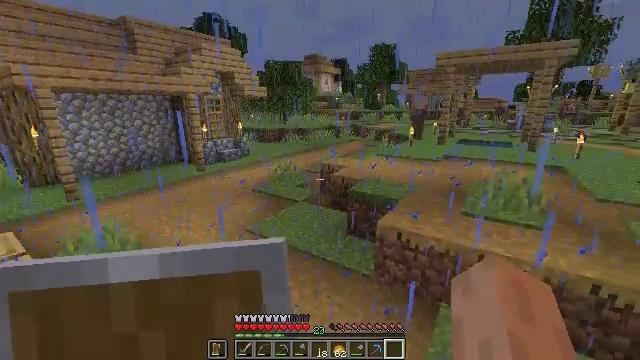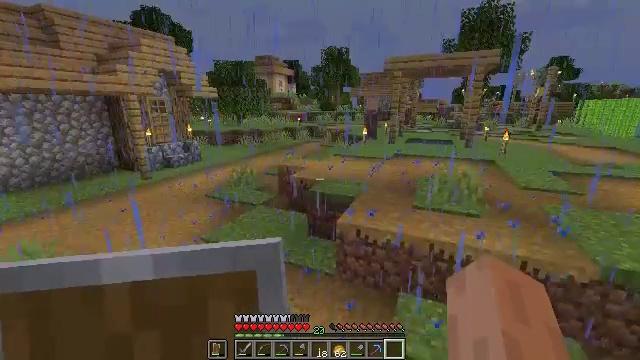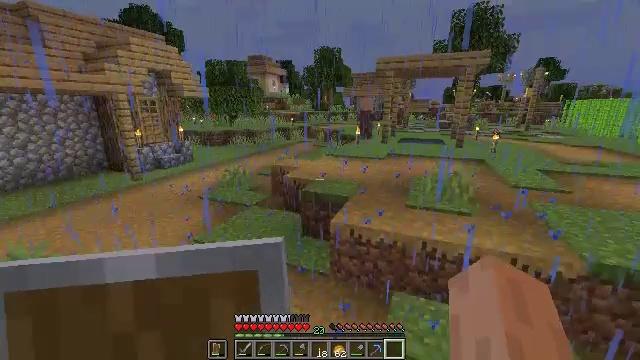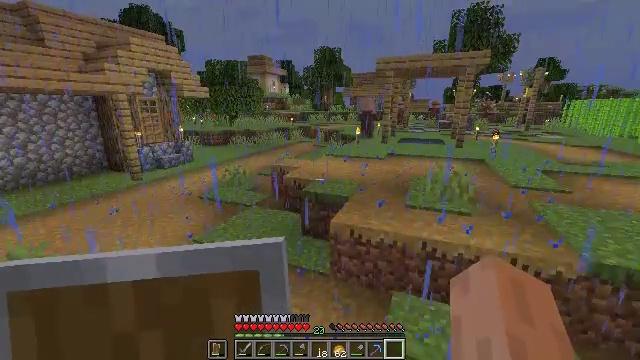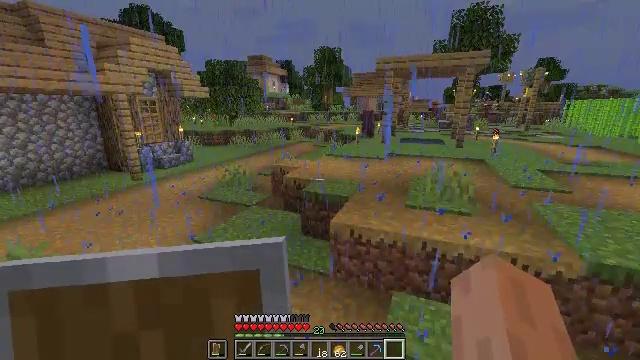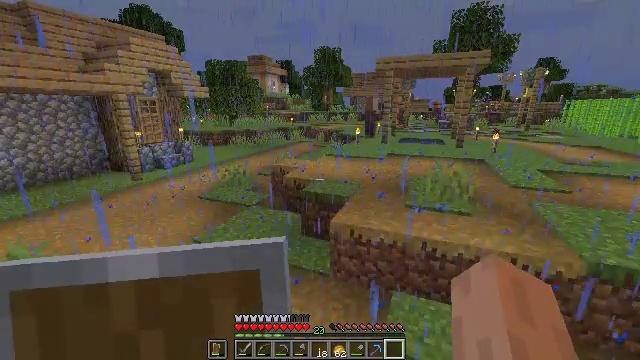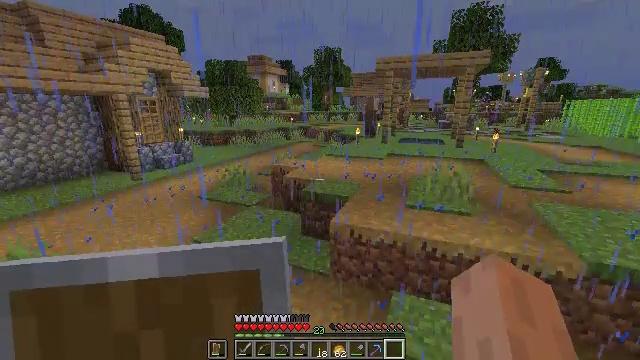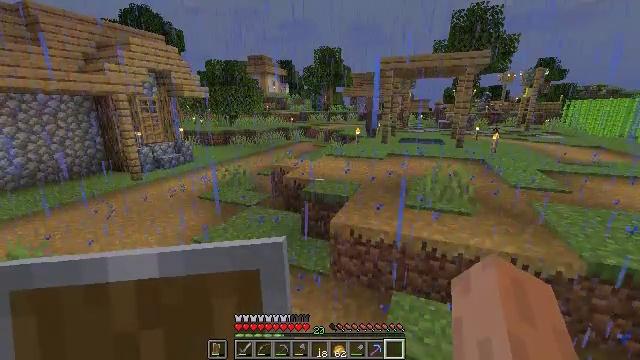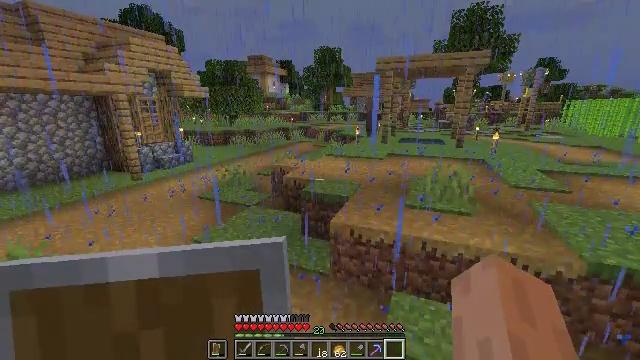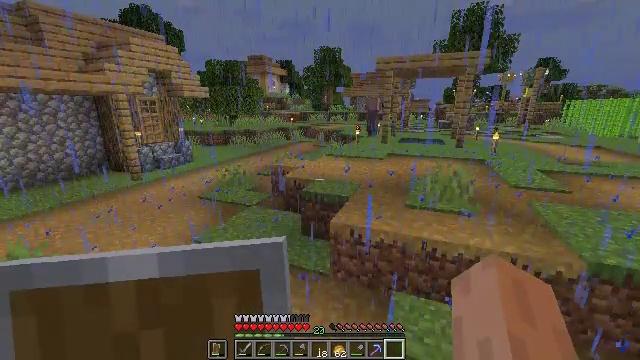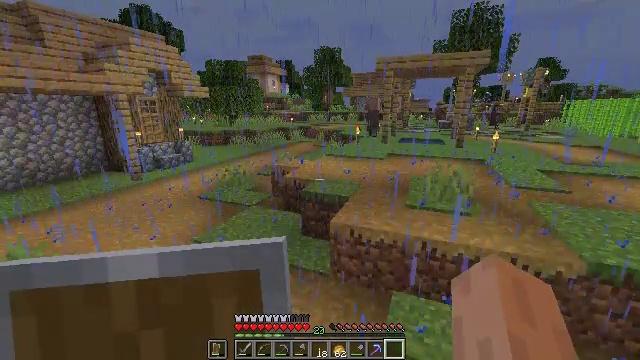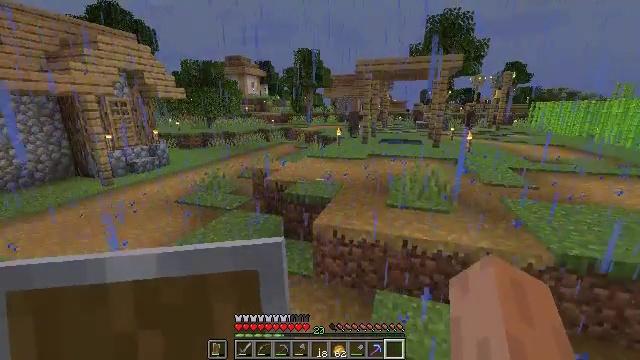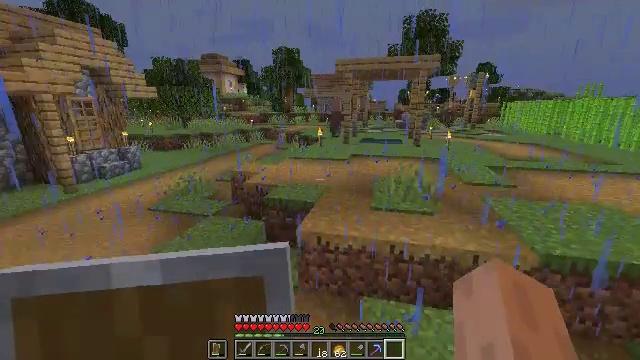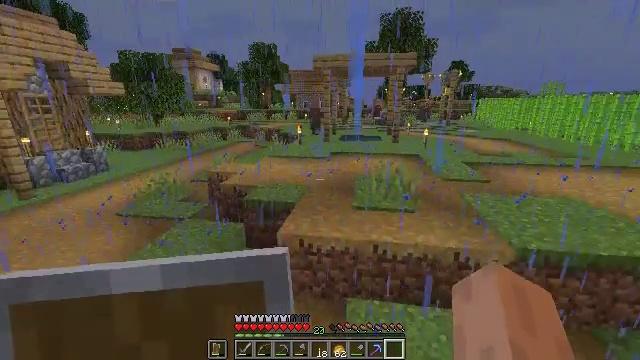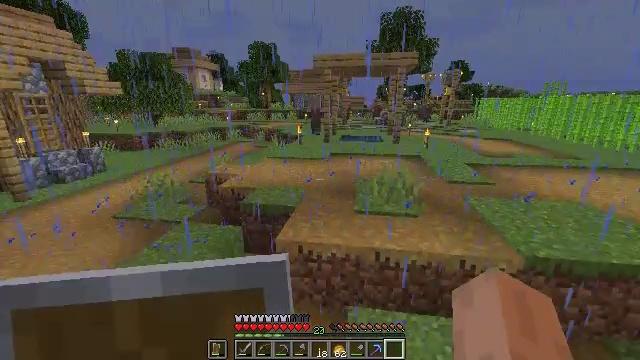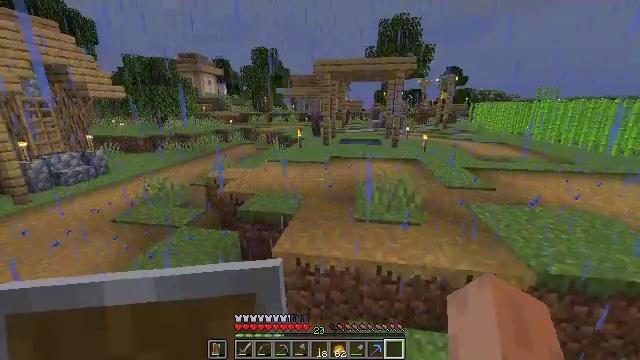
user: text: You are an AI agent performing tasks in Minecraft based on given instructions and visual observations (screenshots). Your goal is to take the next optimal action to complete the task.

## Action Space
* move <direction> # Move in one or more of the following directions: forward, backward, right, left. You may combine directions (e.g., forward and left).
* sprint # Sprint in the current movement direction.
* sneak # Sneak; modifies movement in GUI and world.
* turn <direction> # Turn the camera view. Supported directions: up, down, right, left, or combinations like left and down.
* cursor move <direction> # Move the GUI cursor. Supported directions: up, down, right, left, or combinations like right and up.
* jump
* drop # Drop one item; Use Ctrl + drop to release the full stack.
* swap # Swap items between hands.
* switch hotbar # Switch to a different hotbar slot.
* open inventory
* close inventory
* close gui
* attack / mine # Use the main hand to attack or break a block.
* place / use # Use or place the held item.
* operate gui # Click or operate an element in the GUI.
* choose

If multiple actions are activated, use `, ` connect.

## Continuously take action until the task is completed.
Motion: motion action
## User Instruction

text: Mine the barrel to retrieve its items.
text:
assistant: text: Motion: turn right
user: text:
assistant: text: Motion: turn right
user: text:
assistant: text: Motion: no_op
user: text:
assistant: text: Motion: no_op
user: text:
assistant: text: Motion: no_op
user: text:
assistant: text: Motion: no_op
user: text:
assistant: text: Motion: no_op
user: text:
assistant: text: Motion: no_op
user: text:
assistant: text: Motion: no_op
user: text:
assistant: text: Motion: no_op
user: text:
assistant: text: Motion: move forward, turn right
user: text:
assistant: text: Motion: move forward, turn right
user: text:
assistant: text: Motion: move forward, turn right
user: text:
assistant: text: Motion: move forward, sprint
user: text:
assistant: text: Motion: move forward, sprint
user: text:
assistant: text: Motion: move forward
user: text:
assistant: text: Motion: move forward
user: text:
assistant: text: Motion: move forward
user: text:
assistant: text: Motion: move forward
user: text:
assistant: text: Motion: move forward, jump
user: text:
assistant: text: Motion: move forward, jump
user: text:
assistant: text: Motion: move forward, jump
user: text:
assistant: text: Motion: move forward
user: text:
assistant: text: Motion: move forward
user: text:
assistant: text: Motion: move forward, turn right and down
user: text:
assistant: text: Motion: move forward, turn right and down
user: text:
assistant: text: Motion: move forward, turn right and up
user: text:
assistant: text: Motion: move forward
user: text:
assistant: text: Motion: move forward, turn left
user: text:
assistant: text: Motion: move forward, turn left